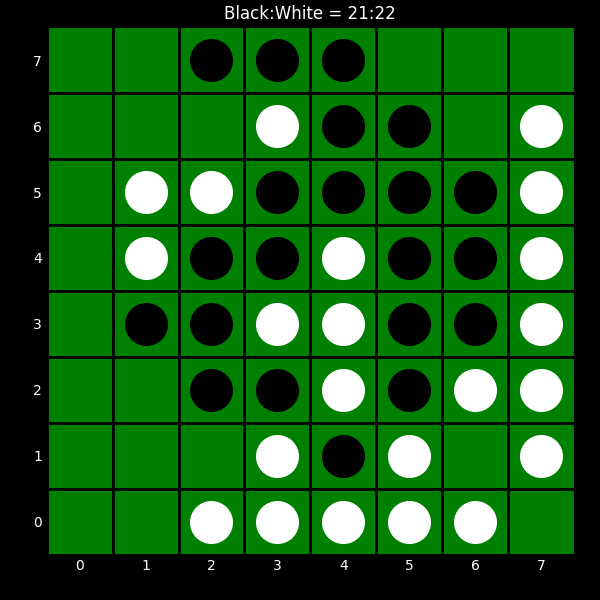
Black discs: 21
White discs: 22